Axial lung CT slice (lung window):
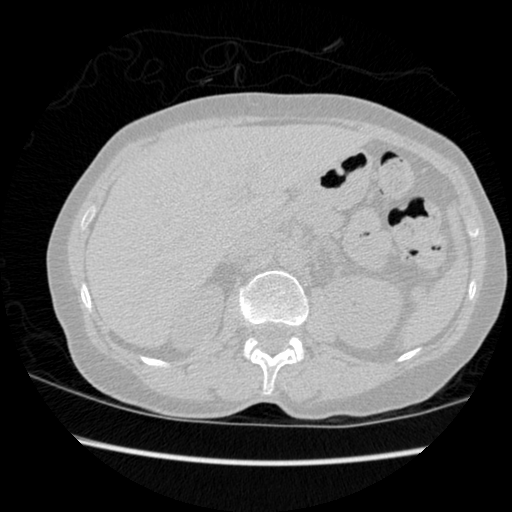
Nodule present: no